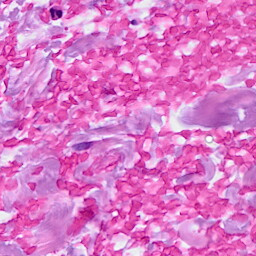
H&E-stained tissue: Breast